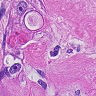
Metastatic tissue present: yes